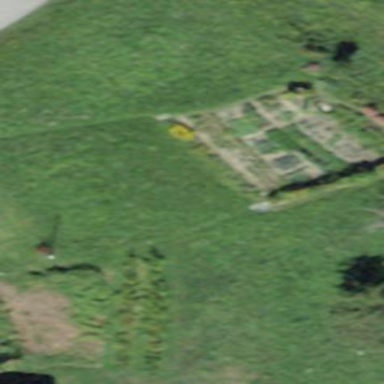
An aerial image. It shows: Garden area designated for leisure land.